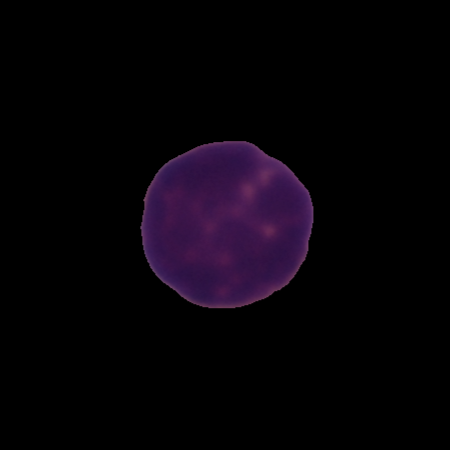
Label: healthy